Field crop: tomato
Growth stage: 1
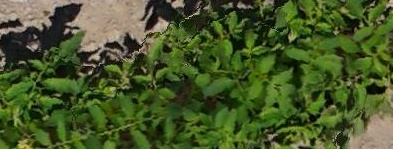
Species: tomato